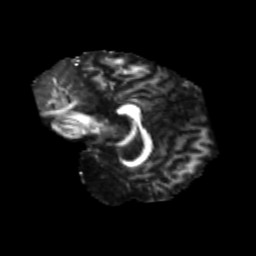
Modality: FA
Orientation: sagittal
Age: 41
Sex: female
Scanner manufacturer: siemens
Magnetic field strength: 3 T
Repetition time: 1.8 s
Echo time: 0.07 s